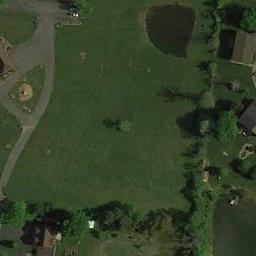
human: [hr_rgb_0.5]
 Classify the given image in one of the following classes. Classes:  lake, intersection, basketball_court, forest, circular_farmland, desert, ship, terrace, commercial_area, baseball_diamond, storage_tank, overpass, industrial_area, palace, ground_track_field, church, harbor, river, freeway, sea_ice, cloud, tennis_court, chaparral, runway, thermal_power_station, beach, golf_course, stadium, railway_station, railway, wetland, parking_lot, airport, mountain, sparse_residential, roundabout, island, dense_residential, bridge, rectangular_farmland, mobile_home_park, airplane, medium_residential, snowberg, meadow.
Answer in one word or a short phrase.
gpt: meadow